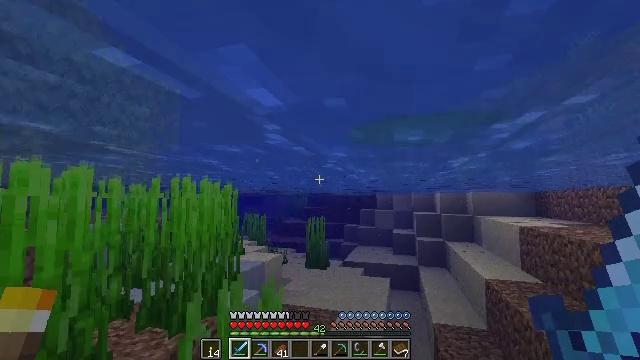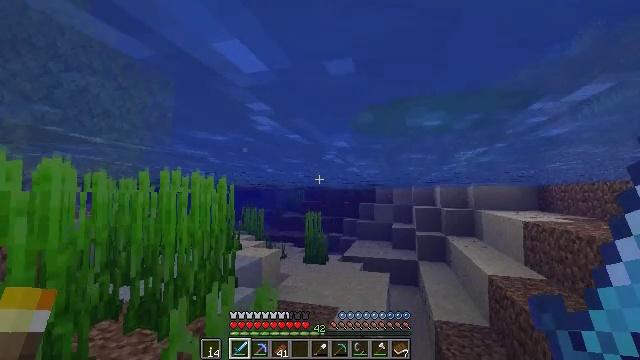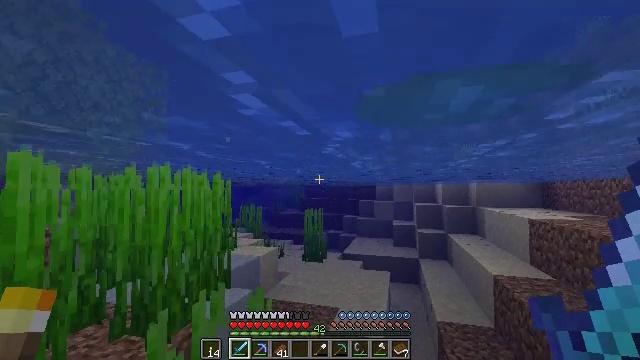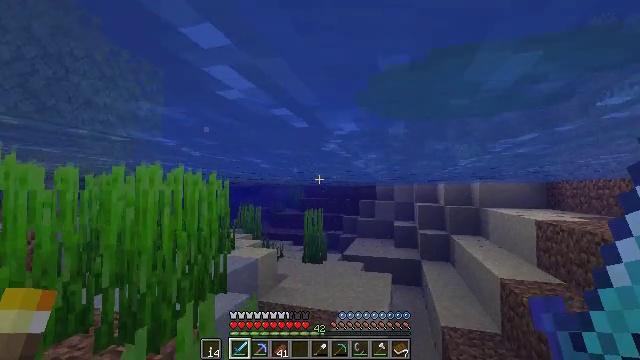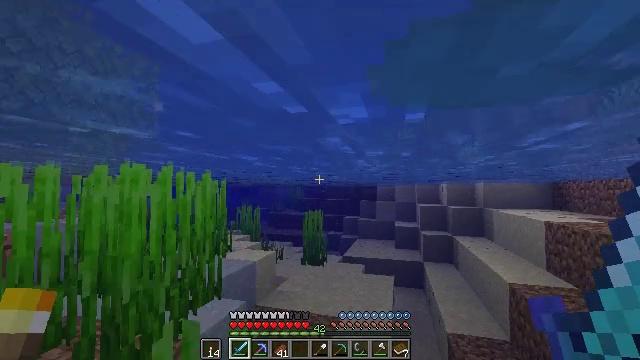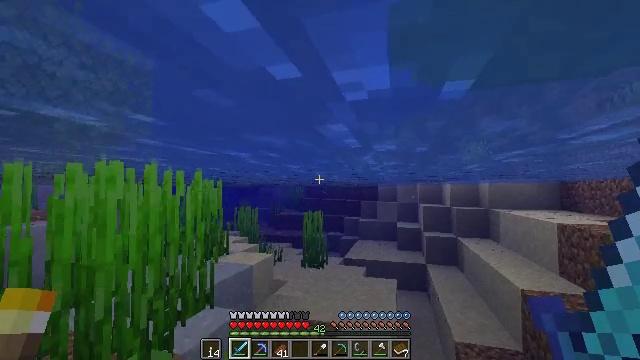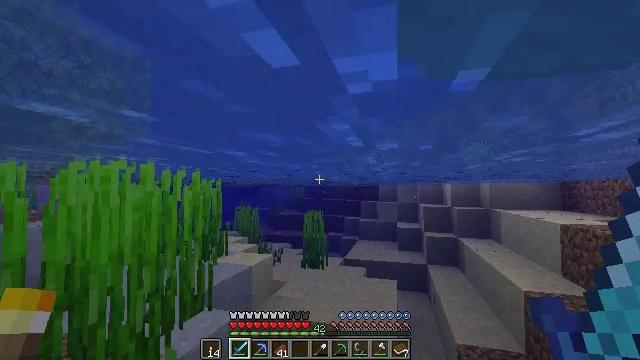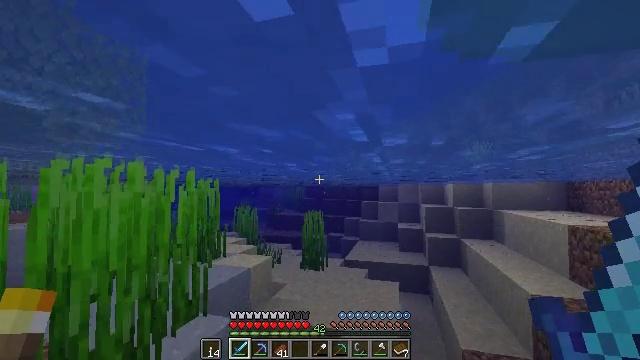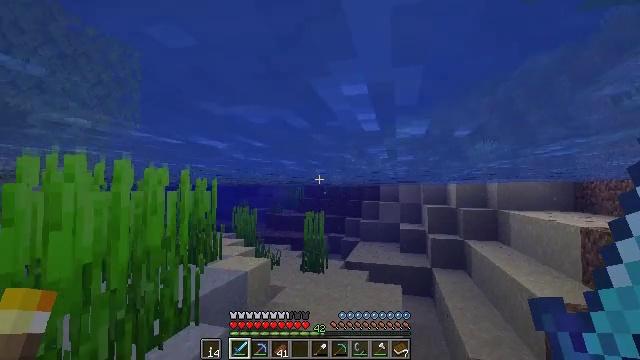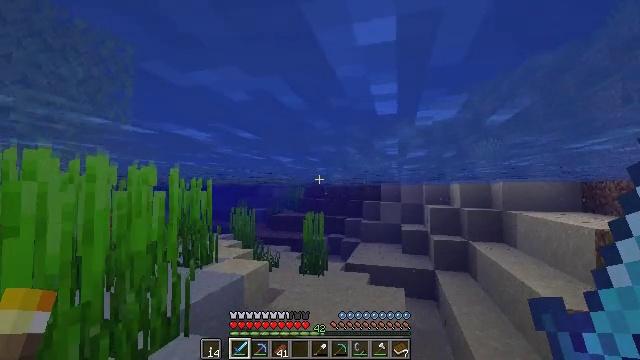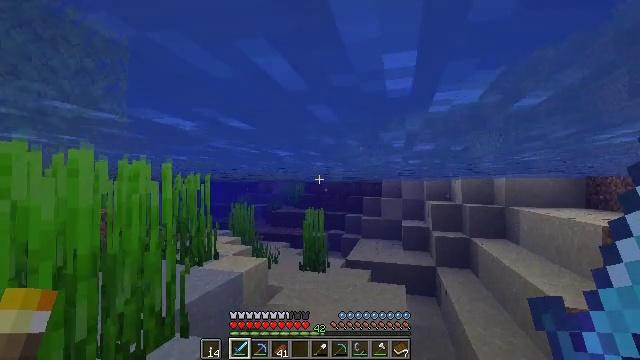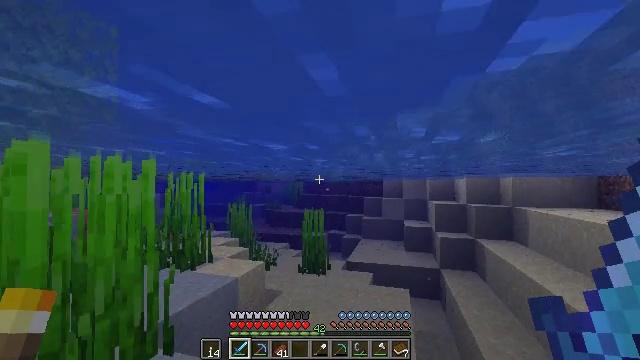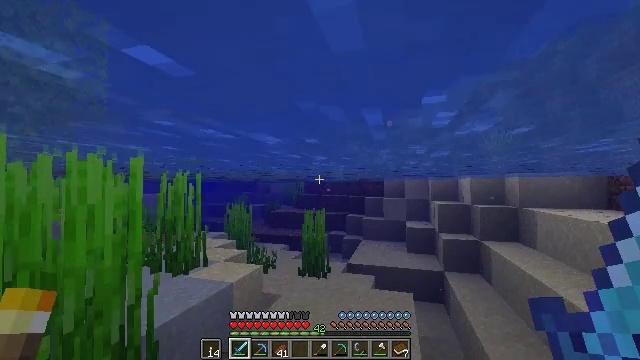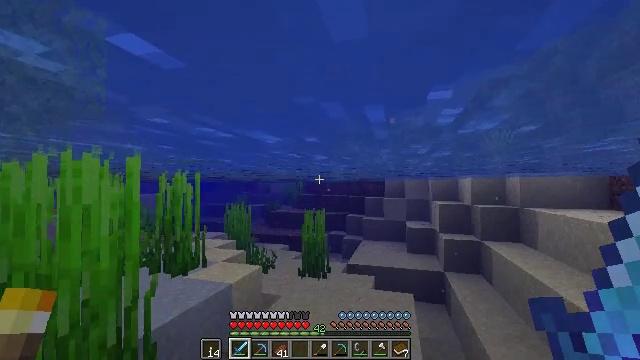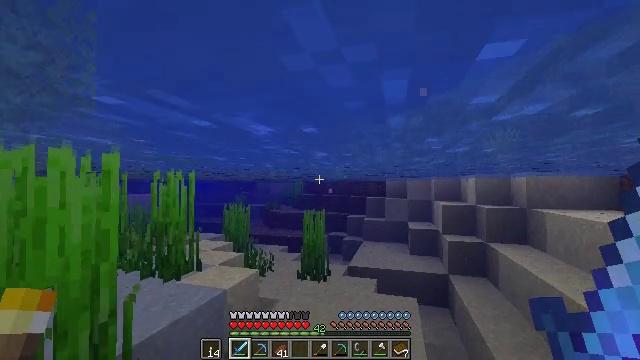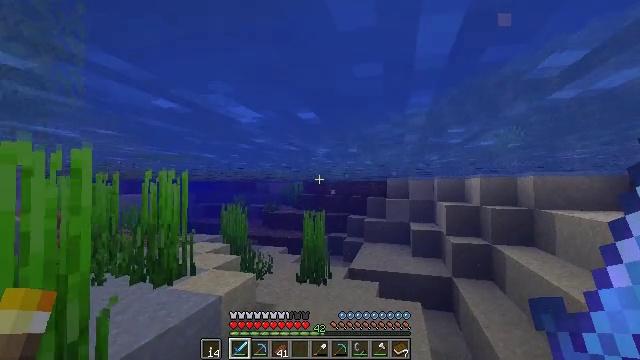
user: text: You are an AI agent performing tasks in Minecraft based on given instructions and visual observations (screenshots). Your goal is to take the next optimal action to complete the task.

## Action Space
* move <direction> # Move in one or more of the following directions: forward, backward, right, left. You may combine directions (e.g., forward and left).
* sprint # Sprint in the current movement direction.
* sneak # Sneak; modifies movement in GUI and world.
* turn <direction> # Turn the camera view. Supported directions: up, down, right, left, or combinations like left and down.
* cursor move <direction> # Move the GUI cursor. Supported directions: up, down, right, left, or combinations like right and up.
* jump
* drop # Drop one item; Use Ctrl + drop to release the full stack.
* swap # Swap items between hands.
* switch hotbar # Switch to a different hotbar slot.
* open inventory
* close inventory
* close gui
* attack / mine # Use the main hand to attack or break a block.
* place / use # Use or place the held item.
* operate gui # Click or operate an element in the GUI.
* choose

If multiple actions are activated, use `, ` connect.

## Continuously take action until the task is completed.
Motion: motion action
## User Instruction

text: Gather the enchanting table for reuse.
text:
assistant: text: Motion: move forward, sprint, turn down
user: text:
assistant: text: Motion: move forward, sprint
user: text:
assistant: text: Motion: move forward, sprint
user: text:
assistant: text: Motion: move forward, sprint
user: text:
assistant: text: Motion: move forward, sprint
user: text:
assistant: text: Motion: move forward, sprint
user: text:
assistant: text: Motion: move forward, sprint
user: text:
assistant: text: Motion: move forward, sprint
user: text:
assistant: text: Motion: move forward, sprint
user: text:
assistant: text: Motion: move forward, sprint
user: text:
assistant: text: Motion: move forward, sprint
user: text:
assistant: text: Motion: move forward, sprint
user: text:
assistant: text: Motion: move forward, sprint
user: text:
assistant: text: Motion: move forward, sprint
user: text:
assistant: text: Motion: move forward, sprint
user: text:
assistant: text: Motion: move forward, sprint
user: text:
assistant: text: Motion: move forward, sprint
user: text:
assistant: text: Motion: move forward, sprint
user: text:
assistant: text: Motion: move forward, sprint
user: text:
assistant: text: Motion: move forward, sprint
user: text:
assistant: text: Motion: move forward, sprint
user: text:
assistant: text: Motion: move forward, sprint, turn left
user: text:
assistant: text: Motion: move forward, sprint
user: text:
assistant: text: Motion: move forward, sprint
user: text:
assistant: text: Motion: move forward, sprint
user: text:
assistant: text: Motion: move forward, sprint
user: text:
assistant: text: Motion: move forward, sprint
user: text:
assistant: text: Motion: move forward, sprint
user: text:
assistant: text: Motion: move forward, sprint
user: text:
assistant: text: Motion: move forward, sprint